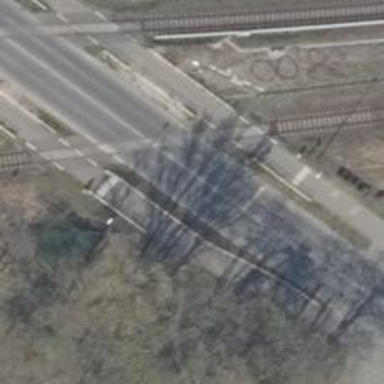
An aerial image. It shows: Secondary road with asphalt surface and separate sidewalks on both sides. Lane markings are present.